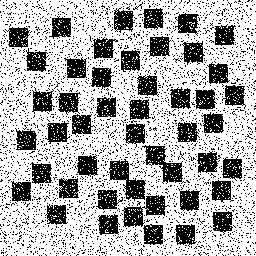
Squares: 48
Triangles: 0
Stars: 0
Total shapes: 48